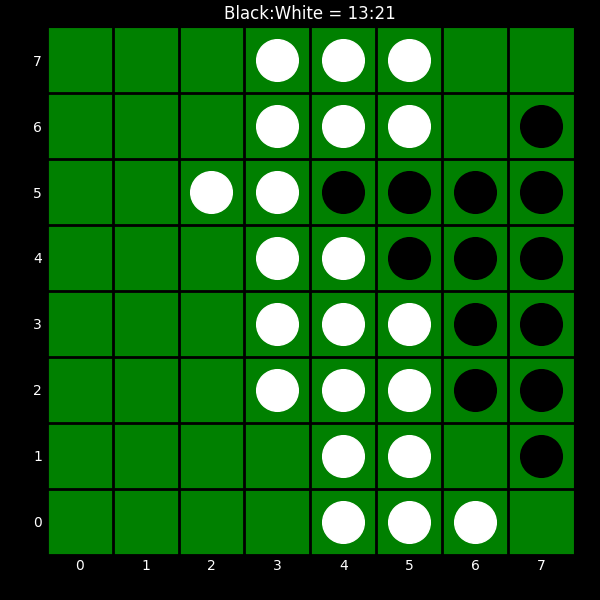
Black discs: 13
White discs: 21